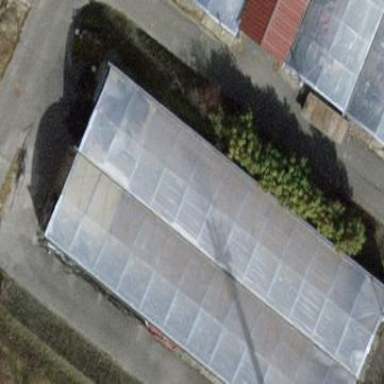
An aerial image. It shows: Greenhouse.